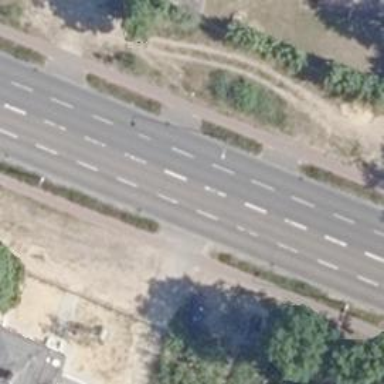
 featuring separate sidewalks and separate cycleway."